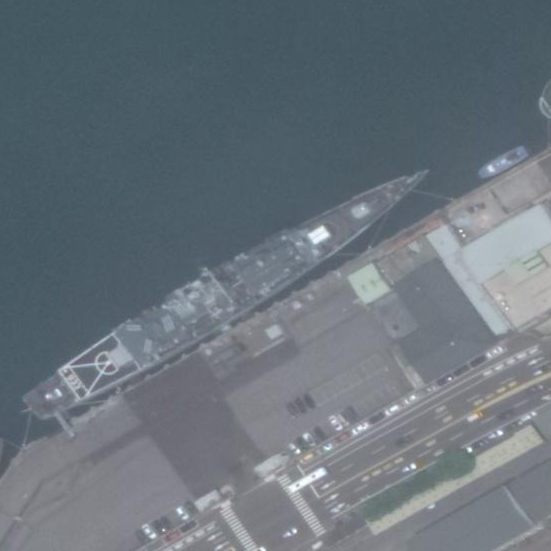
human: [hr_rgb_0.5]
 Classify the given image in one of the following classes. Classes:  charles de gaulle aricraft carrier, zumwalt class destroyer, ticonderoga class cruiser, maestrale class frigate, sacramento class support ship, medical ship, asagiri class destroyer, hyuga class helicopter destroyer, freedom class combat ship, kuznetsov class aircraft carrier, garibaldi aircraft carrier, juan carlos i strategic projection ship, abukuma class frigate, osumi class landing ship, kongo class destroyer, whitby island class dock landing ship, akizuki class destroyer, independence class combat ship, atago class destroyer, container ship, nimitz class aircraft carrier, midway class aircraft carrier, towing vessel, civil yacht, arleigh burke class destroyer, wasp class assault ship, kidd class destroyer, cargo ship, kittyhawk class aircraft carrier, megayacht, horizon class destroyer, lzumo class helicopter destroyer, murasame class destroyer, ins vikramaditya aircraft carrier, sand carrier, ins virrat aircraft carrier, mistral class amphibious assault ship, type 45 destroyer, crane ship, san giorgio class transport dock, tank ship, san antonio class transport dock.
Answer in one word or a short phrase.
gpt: Kidd class destroyer